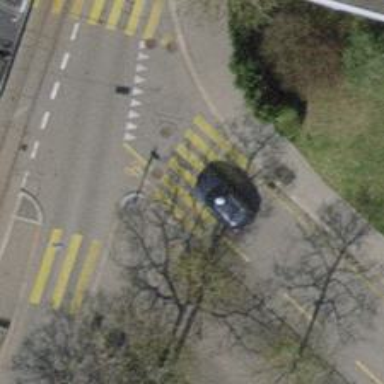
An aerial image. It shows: Uncontrolled zebra crossing with zebra markings.